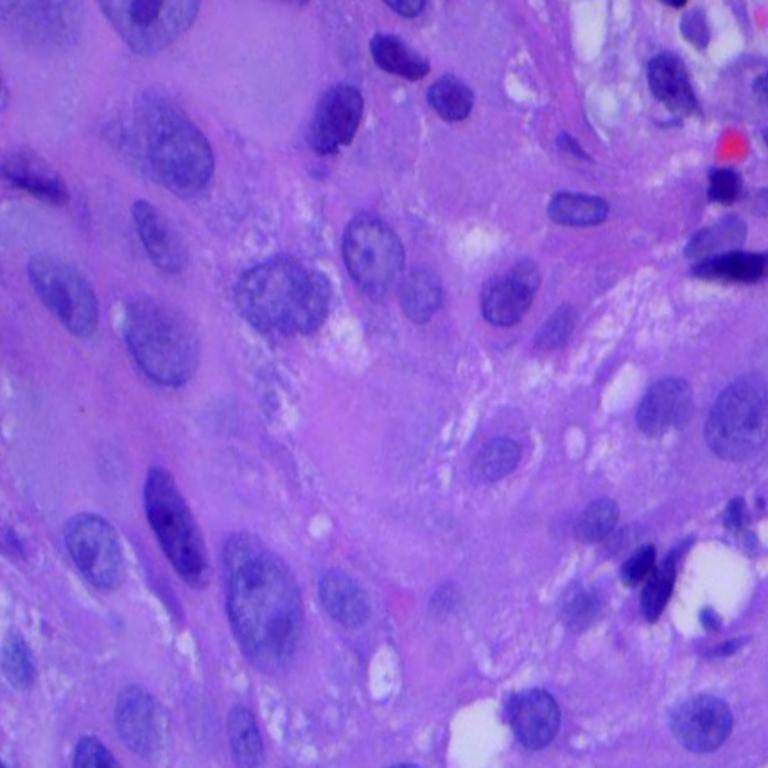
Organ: lung
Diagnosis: squamous carcinomas